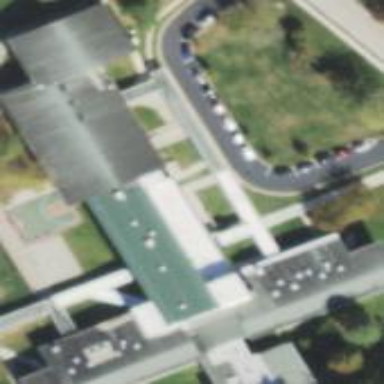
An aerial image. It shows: School building.